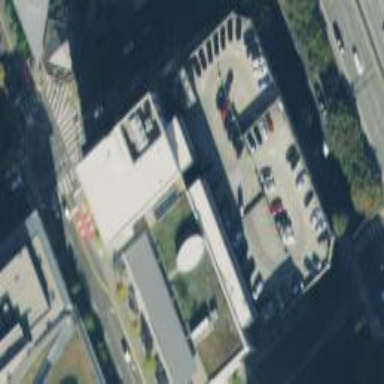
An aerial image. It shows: Courthouse building.